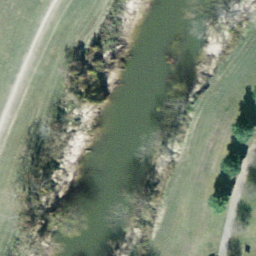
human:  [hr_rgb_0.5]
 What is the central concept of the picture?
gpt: river